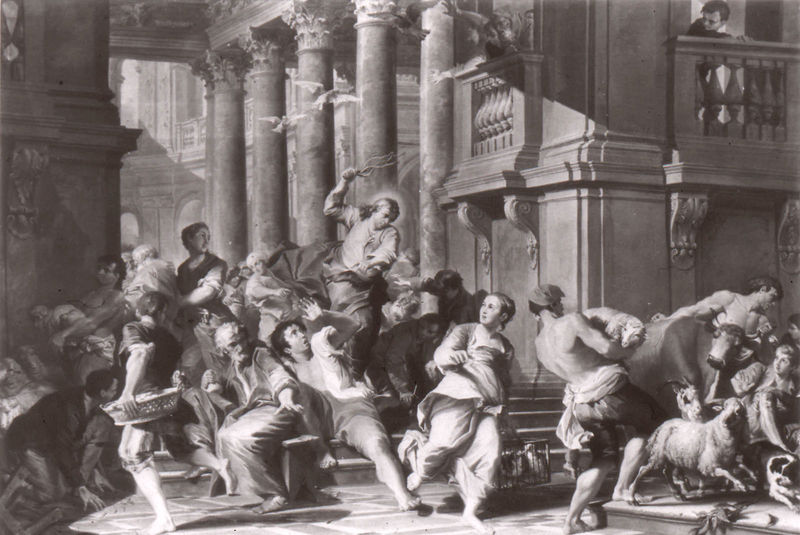
Titel: Christus vertreibt die Händler aus dem Tempel
Künstler: Giovanni Paolo Pannini
Institution: Piacenza, Museum des Collegio Alberoni
Schlagwörter: menschen, männer, säulen, gebäude, tiere, vieh, händler, kuh, rind, beobachter, gewalt, treppe, treppen, korb, geländer, stufen, flucht, schaf, tauben, schlag, jesus, wut, tempel, käfig, vertreibung, ochse, schlagen, zorn, drohen, bärtiger, geissel, opfergaben, opfergabe, wechsler, geldwechsler, stife, wur, cahos